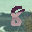
Label: 8